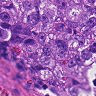
Metastatic tissue present: yes